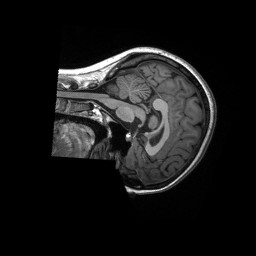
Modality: T1w
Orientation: sagittal
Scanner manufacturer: siemens
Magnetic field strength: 3 T
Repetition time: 2.3 s
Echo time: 0.00232 s